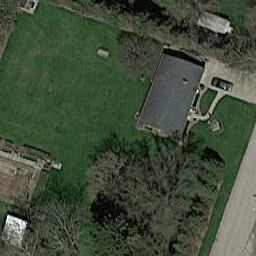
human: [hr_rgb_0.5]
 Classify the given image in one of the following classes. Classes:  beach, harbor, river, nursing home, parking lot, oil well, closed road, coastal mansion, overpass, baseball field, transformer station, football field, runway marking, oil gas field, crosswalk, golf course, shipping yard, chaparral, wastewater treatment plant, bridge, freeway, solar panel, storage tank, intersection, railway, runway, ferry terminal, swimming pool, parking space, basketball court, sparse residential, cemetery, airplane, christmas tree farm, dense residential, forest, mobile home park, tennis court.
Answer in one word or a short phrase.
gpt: sparse residential